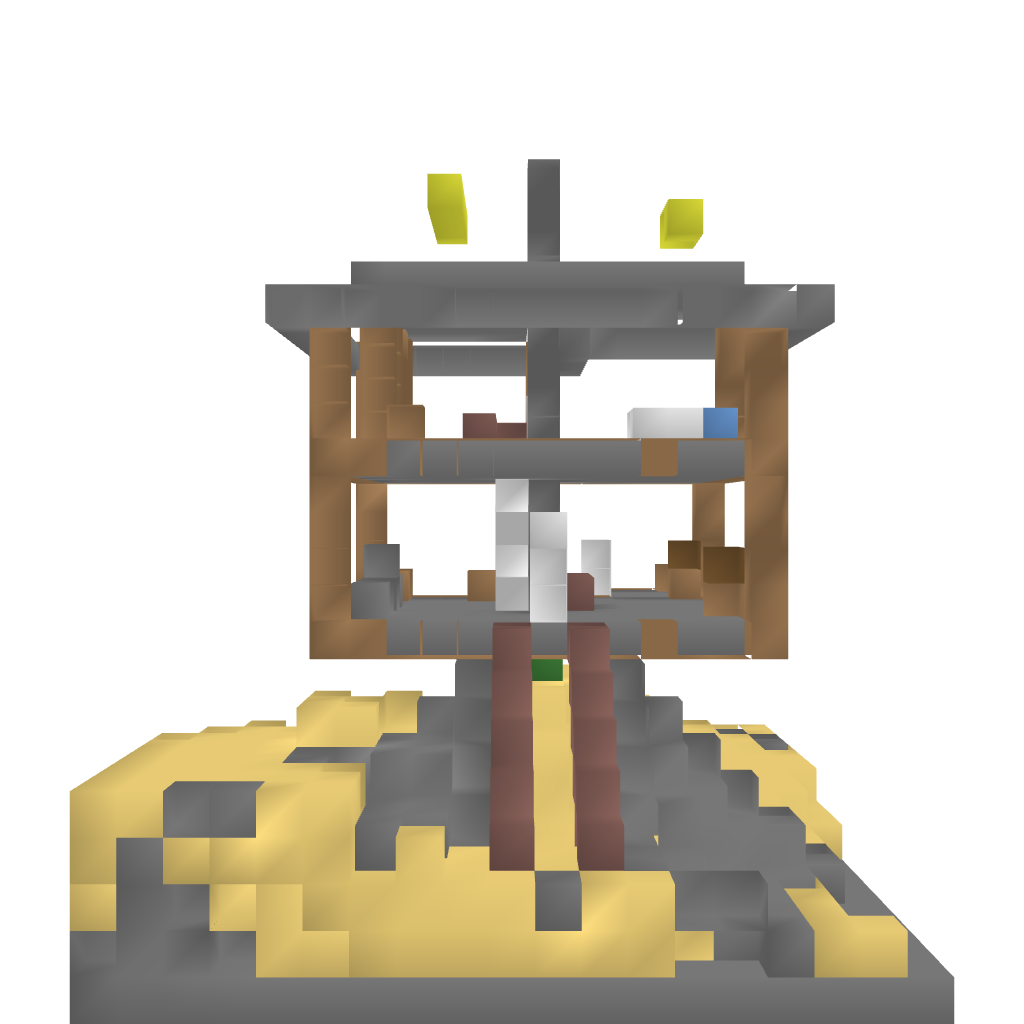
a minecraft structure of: Modern beach house bad low quality